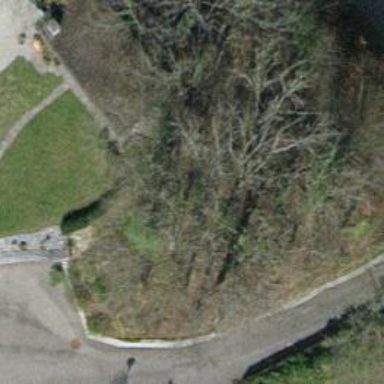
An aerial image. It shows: Broadleaved tree with lush leaves.